Aerial crown-view tile of a tropical tree (Barro Colorado Island, Panama), acquired 20250915:
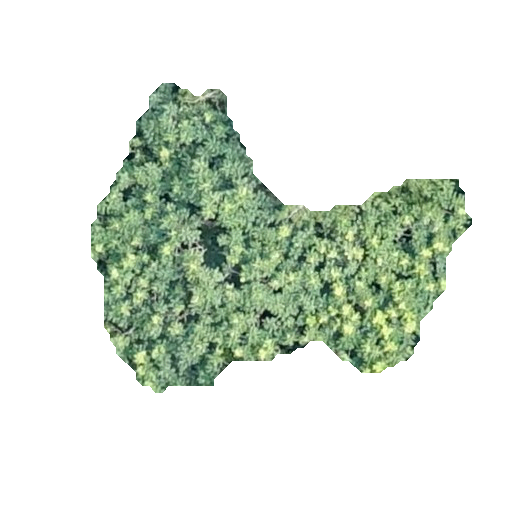
Species: Spondias mombin
GBIF accepted scientific name: Spondias mombin
Crown area: 99.426 m²